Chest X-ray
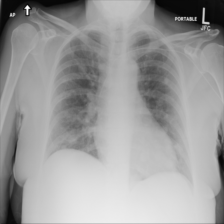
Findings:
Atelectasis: negative
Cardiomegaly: negative
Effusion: negative
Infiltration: negative
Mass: positive
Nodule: negative
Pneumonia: negative
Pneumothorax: negative
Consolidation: negative
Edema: negative
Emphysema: negative
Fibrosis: negative
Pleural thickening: negative
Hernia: negative